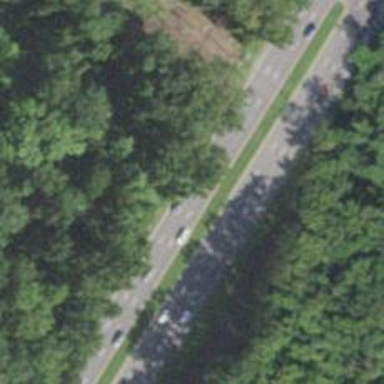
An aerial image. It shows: Asphalt trunk highway classified as expressway.